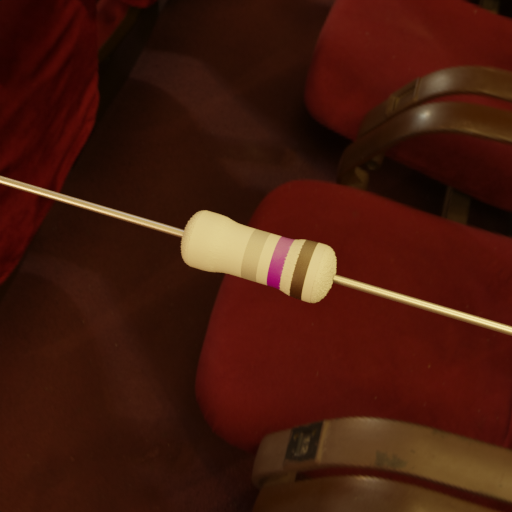
Resistor colour bands (in order): silver, violet, black